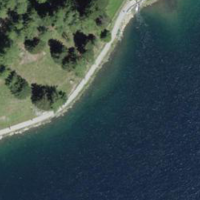
EUNIS habitat code: 14
Species observed at this site:
Anthyllis vulneraria
Phyllopertha horticola
Helix pomatia